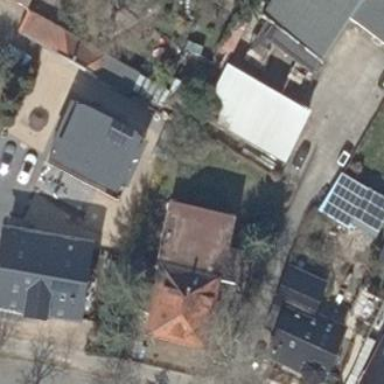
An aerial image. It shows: Residential building.